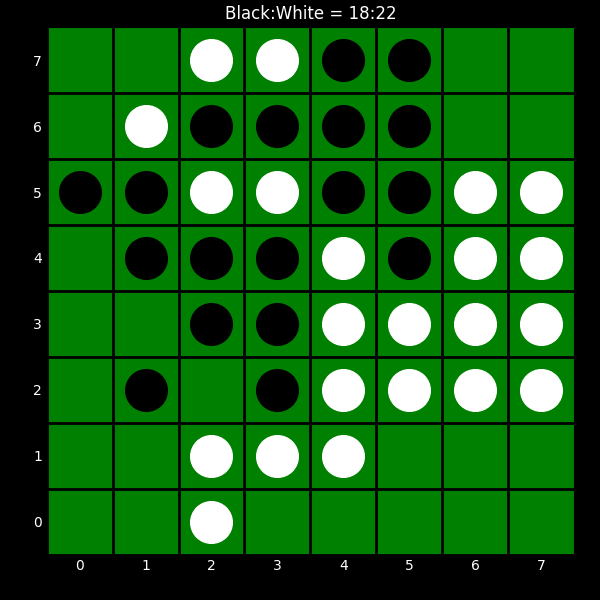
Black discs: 18
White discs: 22